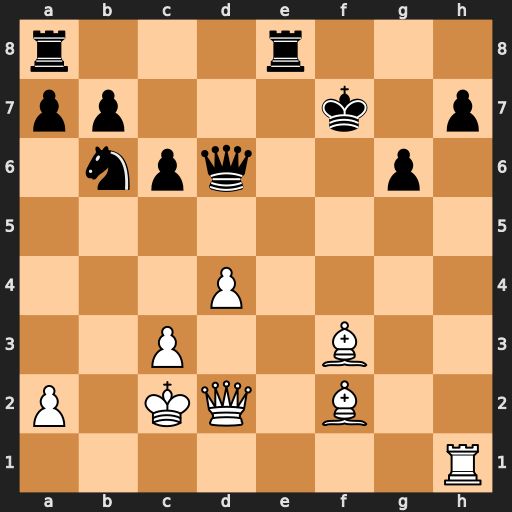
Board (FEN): r3r3/pp3k1p/1npq2p1/8/3P4/2P2B2/P1KQ1B2/7R
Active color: w
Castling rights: -
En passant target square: -
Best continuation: Rxh7+ Kg8 Qh6 Re7 Rh8+